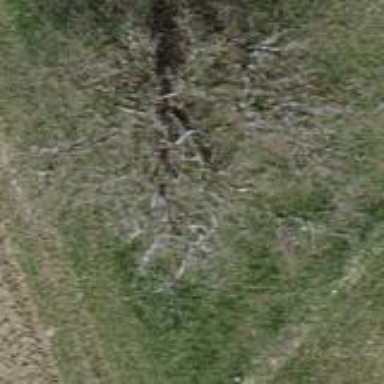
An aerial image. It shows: Area covered with grass.